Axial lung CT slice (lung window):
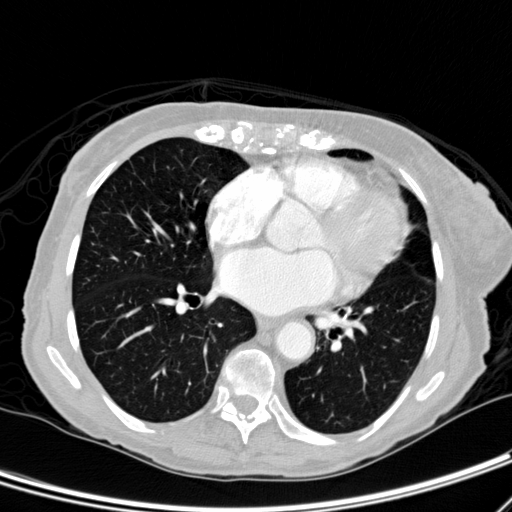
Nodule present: no